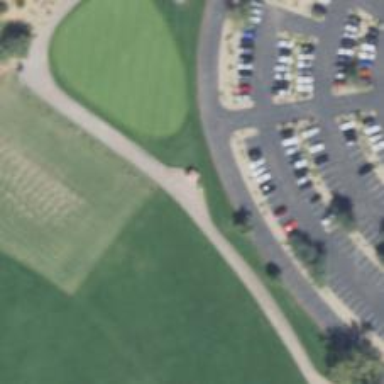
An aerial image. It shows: Path for both roads and golfers.